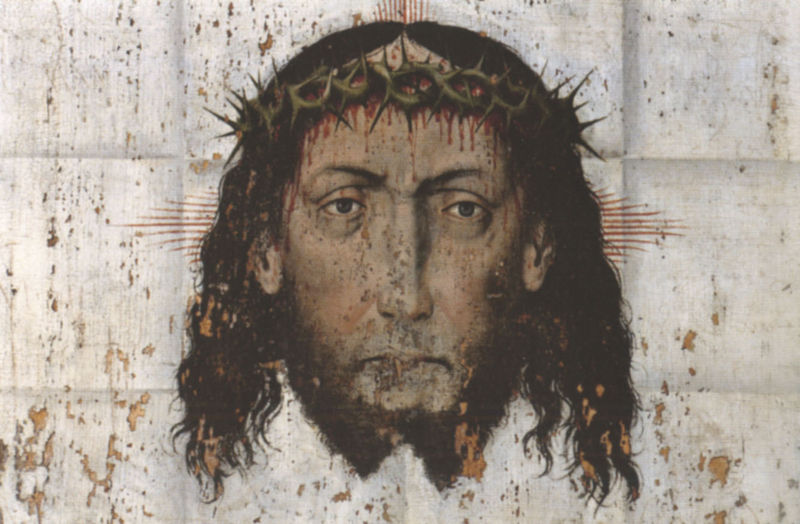
Titel: Rothenburg o.d. Tauber, Stadtpfarrkirche St. Jakob, Hochaltar
Standort: Rothenburg, Jakobskirche (EU - D - Sachsen-Anhalt)
Schlagwörter: kopf, mund, nase, stirn, tuch, bart, augen, falten, gesicht, porträt, haare, locken, ohren, brauen, blut, strahlen, jesus, leiden, abdruck, dornenkrone, knicke, vera icon, heilige veronika, 1460, vera icok